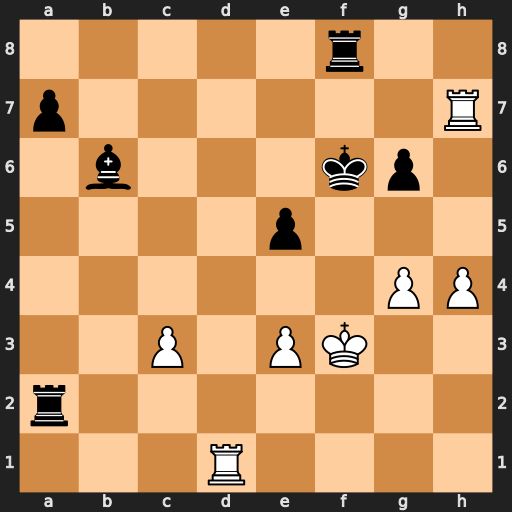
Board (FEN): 5r2/p6R/1b3kp1/4p3/6PP/2P1PK2/r7/3R4
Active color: w
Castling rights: -
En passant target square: -
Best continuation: Rd6#